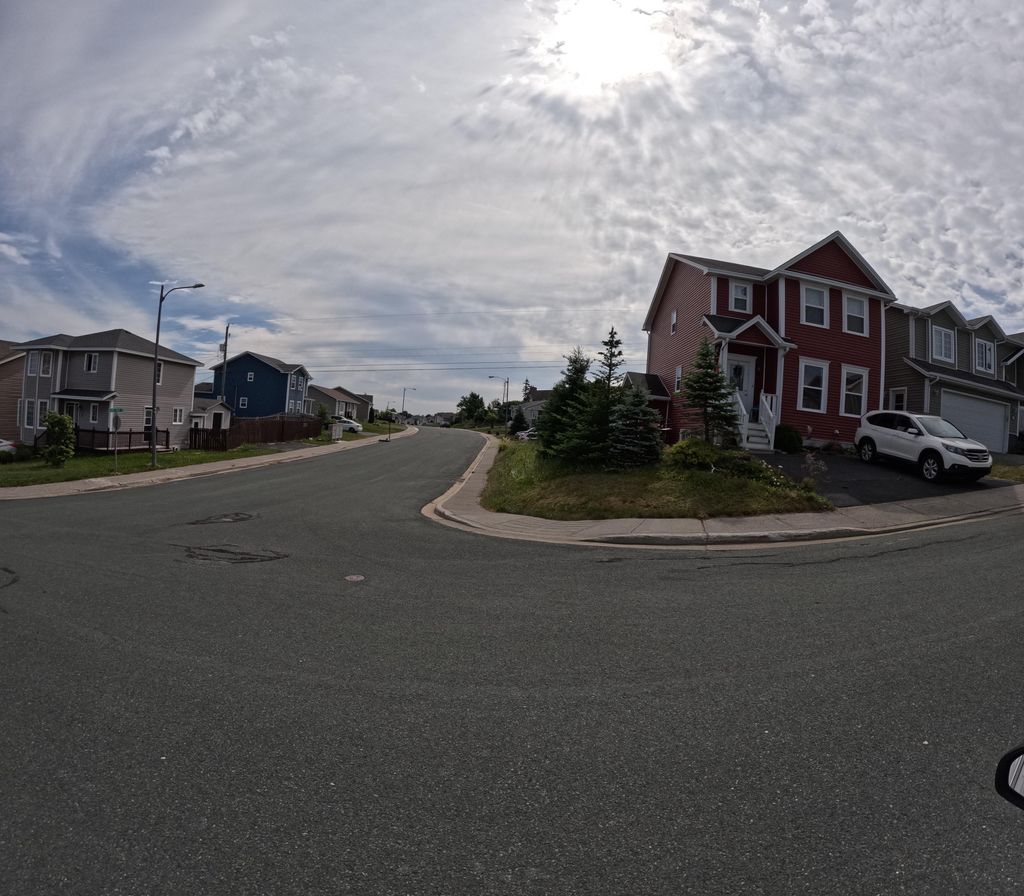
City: st_johns